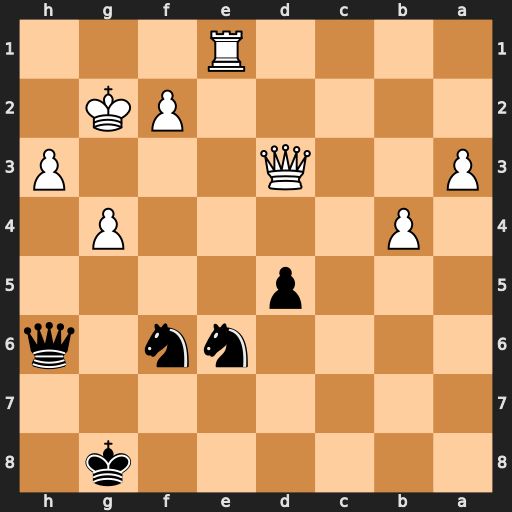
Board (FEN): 6k1/8/4nn1q/3p4/1P4P1/P2Q3P/5PK1/4R3
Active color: b
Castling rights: -
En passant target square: -
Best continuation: Nf4+ Kf1 Nxd3